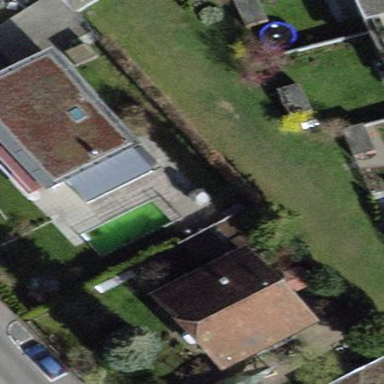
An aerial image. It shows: Detached building.